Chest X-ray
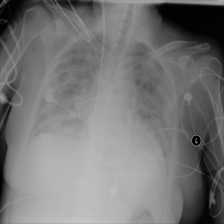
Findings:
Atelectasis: negative
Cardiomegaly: negative
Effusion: negative
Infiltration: negative
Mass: negative
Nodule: negative
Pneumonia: negative
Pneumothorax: negative
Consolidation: negative
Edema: positive
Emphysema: negative
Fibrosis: negative
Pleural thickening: negative
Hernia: negative